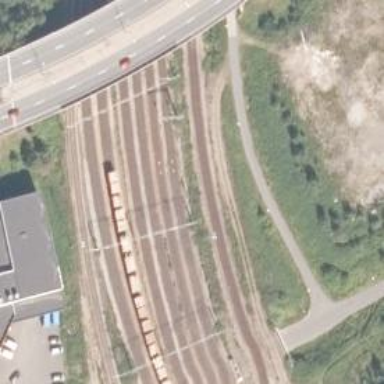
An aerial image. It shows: Siding railway line with electrified contact line for the trains.